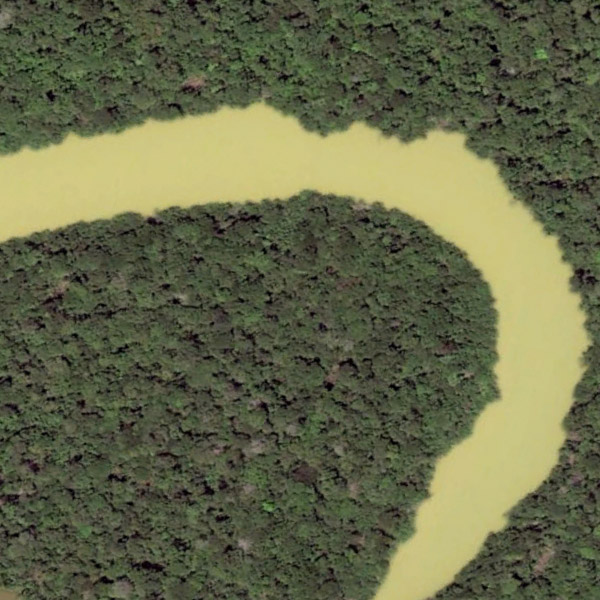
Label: River